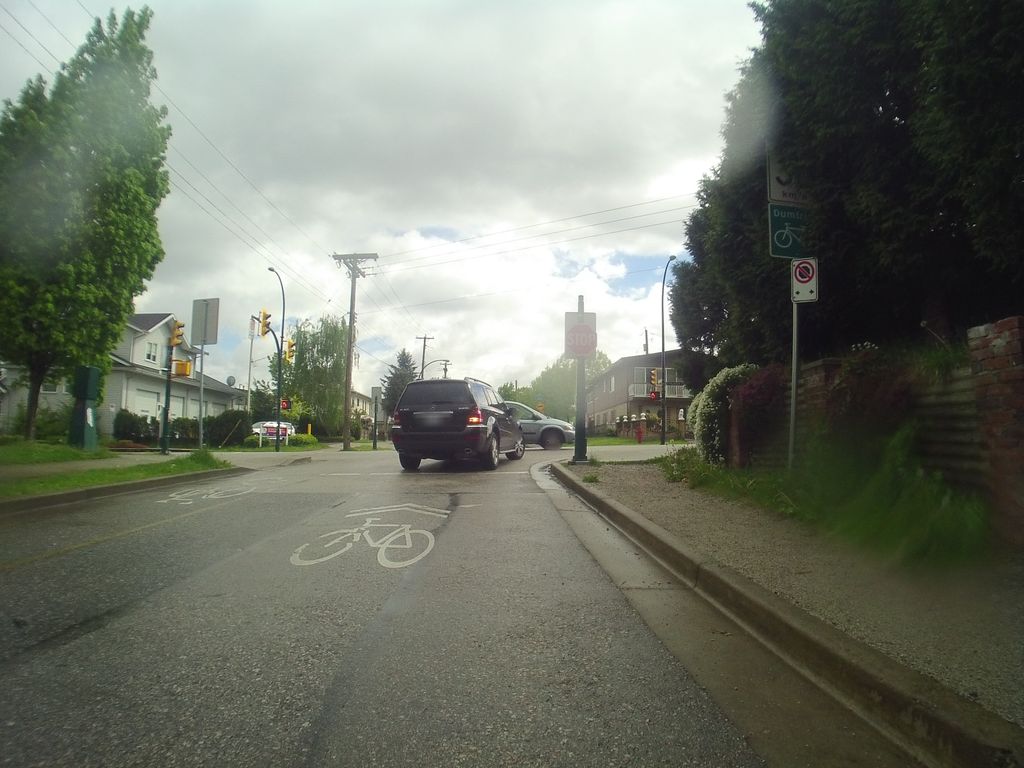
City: vancouver